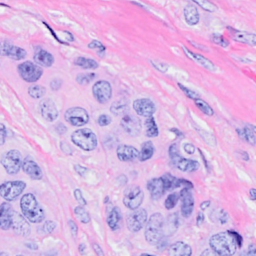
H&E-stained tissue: Breast